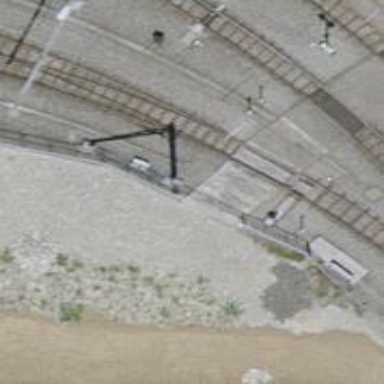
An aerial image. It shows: Railway switch.